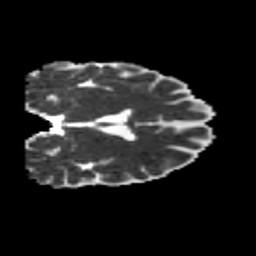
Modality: MD
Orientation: coronal
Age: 27
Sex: male
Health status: healthy
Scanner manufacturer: siemens
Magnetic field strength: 3 T
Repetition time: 10.8 s
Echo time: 0.082 s